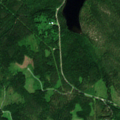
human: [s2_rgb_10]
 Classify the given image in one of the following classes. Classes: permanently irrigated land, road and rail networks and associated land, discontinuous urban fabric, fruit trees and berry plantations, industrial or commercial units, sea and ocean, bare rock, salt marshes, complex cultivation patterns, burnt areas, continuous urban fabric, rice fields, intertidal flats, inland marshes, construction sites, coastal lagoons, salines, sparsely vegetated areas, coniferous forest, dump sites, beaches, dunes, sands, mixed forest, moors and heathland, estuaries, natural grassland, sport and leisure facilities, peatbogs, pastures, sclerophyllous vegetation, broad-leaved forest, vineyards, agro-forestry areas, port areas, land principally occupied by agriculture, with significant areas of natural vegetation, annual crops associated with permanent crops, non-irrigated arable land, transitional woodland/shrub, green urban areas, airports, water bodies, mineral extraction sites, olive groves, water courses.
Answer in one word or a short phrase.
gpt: coniferous forest, mixed forest